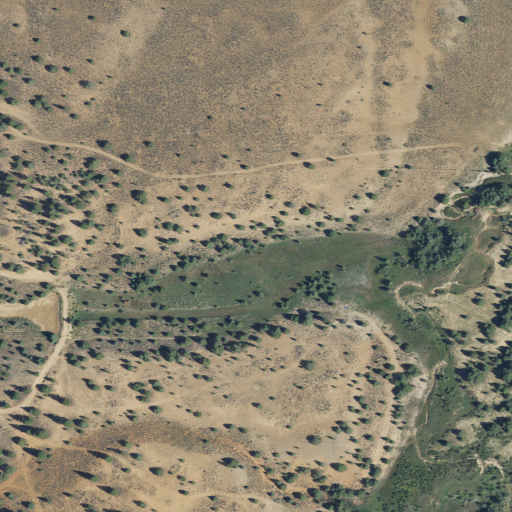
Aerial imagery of valley in Utah named Ahlstrom Hollow containing shrub, evergreen forest, and woody wetlands